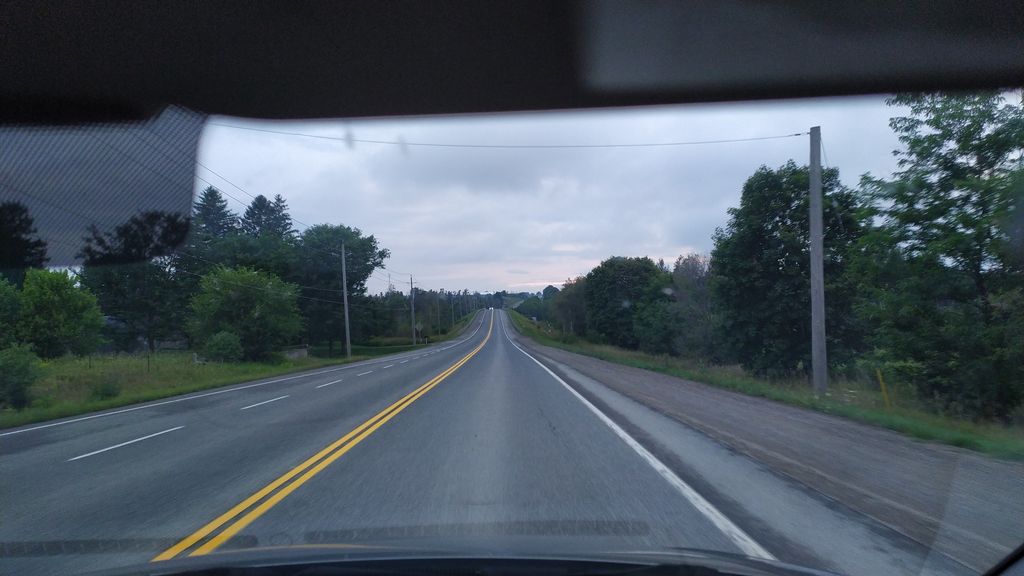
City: kitchener-waterloo